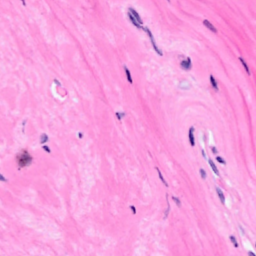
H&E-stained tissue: Breast